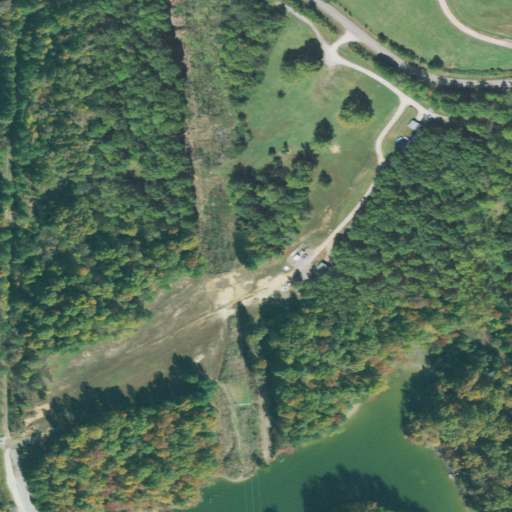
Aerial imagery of mountain in Tennessee named Caraway Hills containing deciduous forest, pasture, mixed forest, open water, low intensity development, open development, and medium intensity development